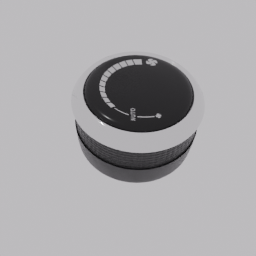
Label: electronics